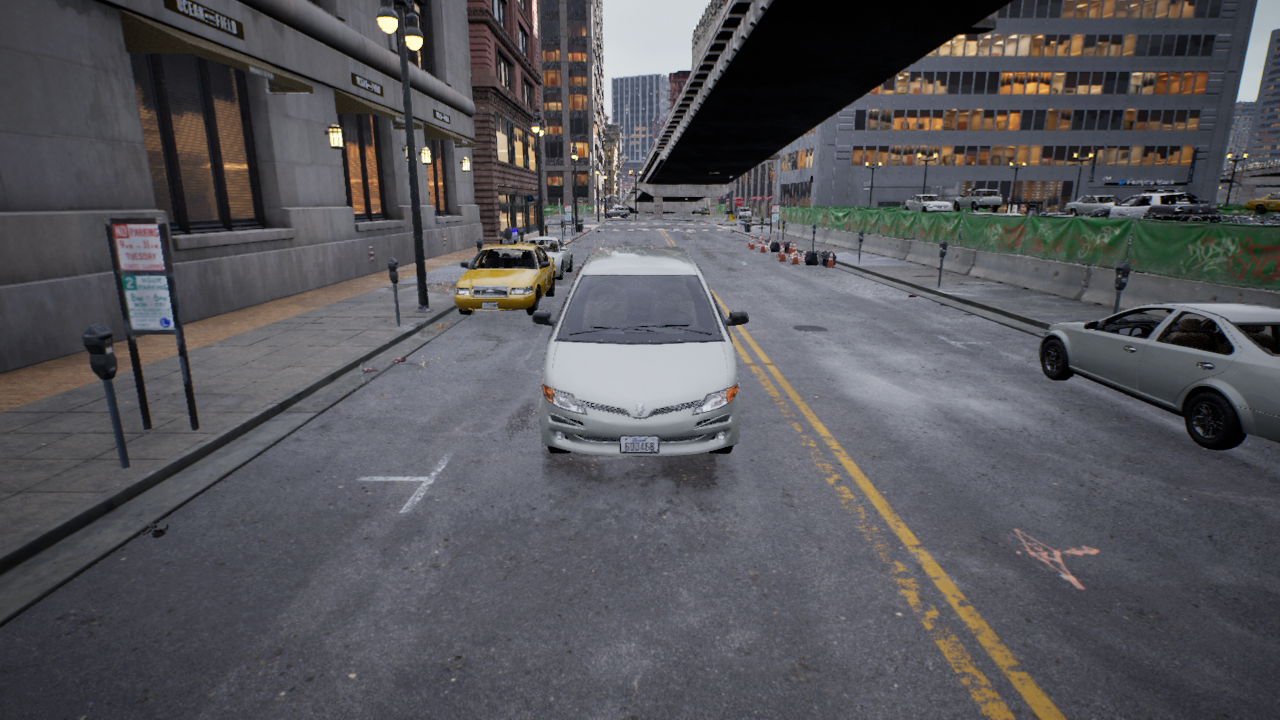
Venue: downtown
Lighting: clear day
Vehicle rig: minivan